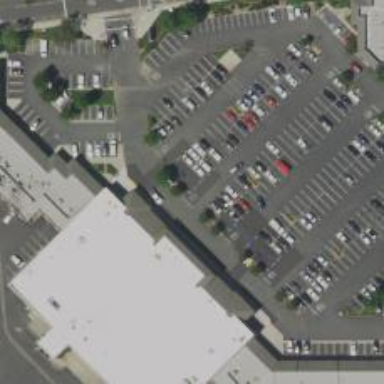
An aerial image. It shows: Parking space.